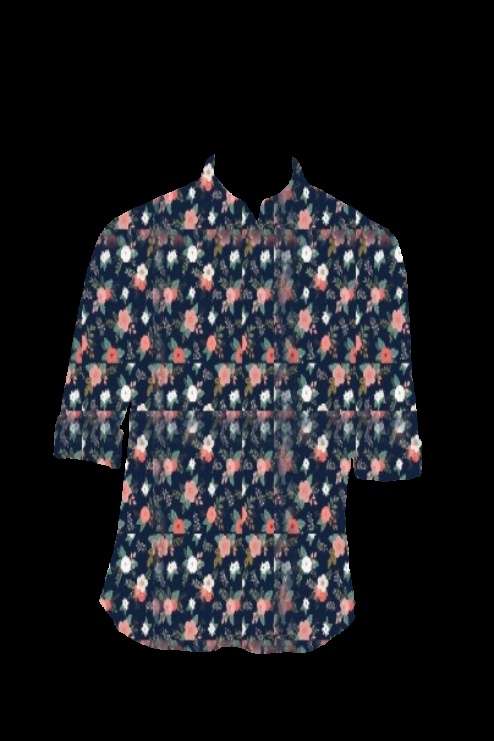
navy floral print tee